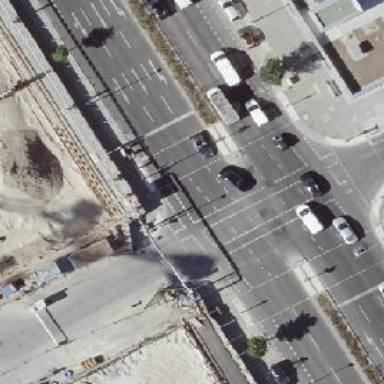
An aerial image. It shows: Crossing with traffic signals.